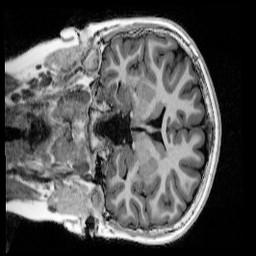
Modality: UNIT1_denoised
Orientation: coronal
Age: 10
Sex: female
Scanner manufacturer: siemens
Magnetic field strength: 3 T
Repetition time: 4 s
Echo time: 0.00303 s